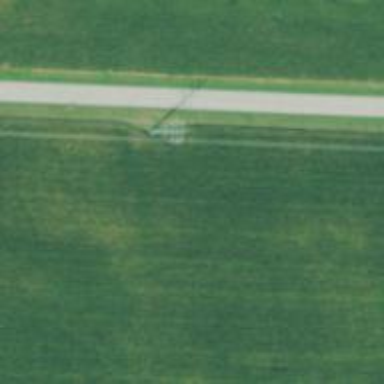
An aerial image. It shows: Power pole.